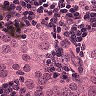
Metastatic tissue present: yes